Here is a 2-D grayscale rendering of raw bearing vibration samples (signal-to-image). Diagnose the bearing from this image, choosing from: normal, inner_race, outer_race, ball.
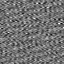
Answer: outer_race